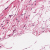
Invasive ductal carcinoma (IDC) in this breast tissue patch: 0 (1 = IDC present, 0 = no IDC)